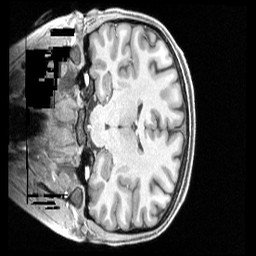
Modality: T1w
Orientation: coronal
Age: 24
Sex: female
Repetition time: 2.4 s
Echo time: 0.00222 s